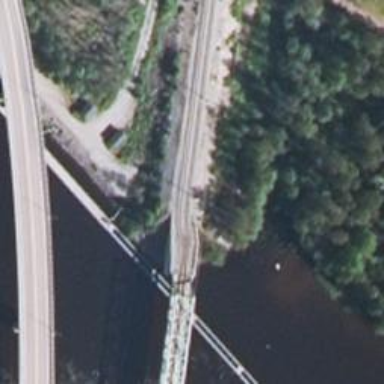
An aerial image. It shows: Bridge with electrified continuous railway track and contact line.